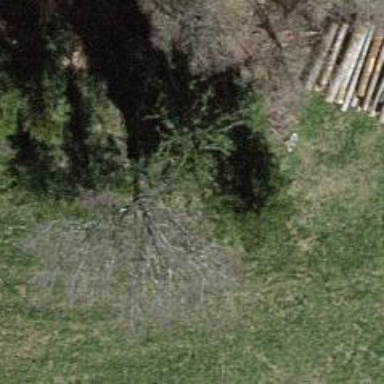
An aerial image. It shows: Bench.